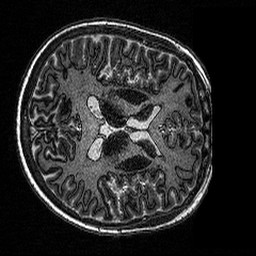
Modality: MP2RAGE
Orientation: axial
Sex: female
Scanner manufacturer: siemens
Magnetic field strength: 3 T
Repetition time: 5 s
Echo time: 0.00292 s